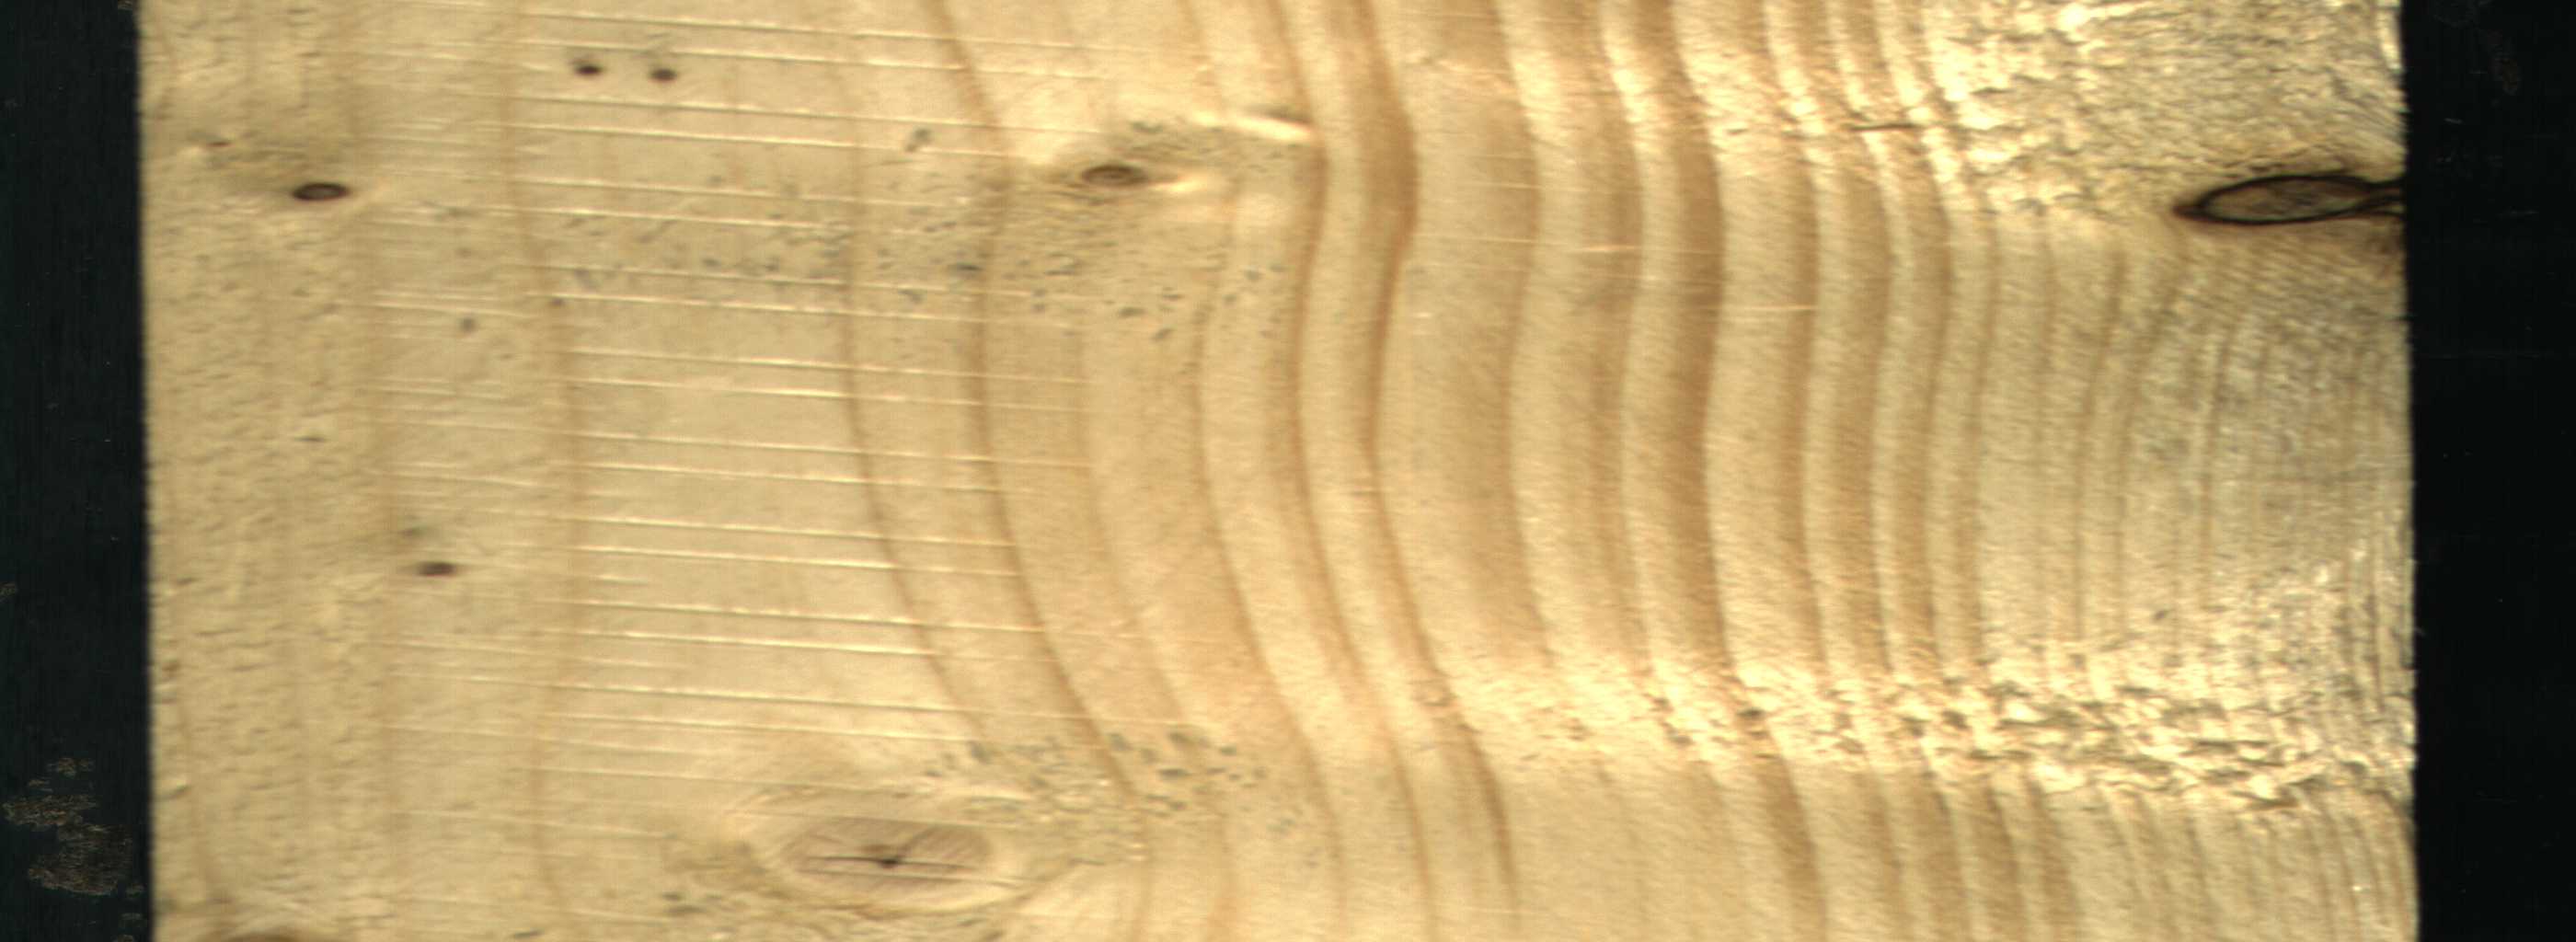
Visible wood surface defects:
Dead_Knot
Live_Knot
Live_Knot
Live_Knot